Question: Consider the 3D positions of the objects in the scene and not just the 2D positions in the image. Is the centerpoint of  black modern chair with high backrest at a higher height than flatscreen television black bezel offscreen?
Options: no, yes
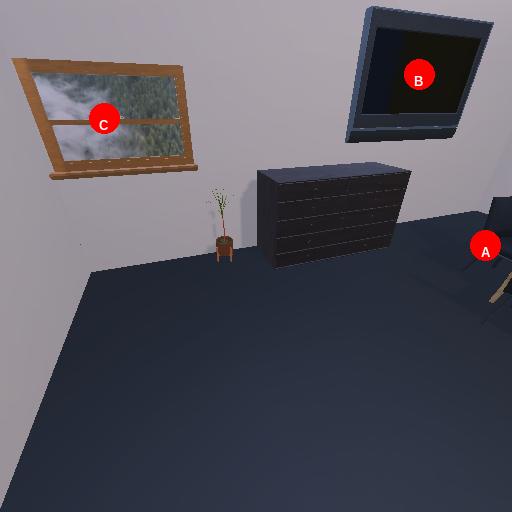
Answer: no